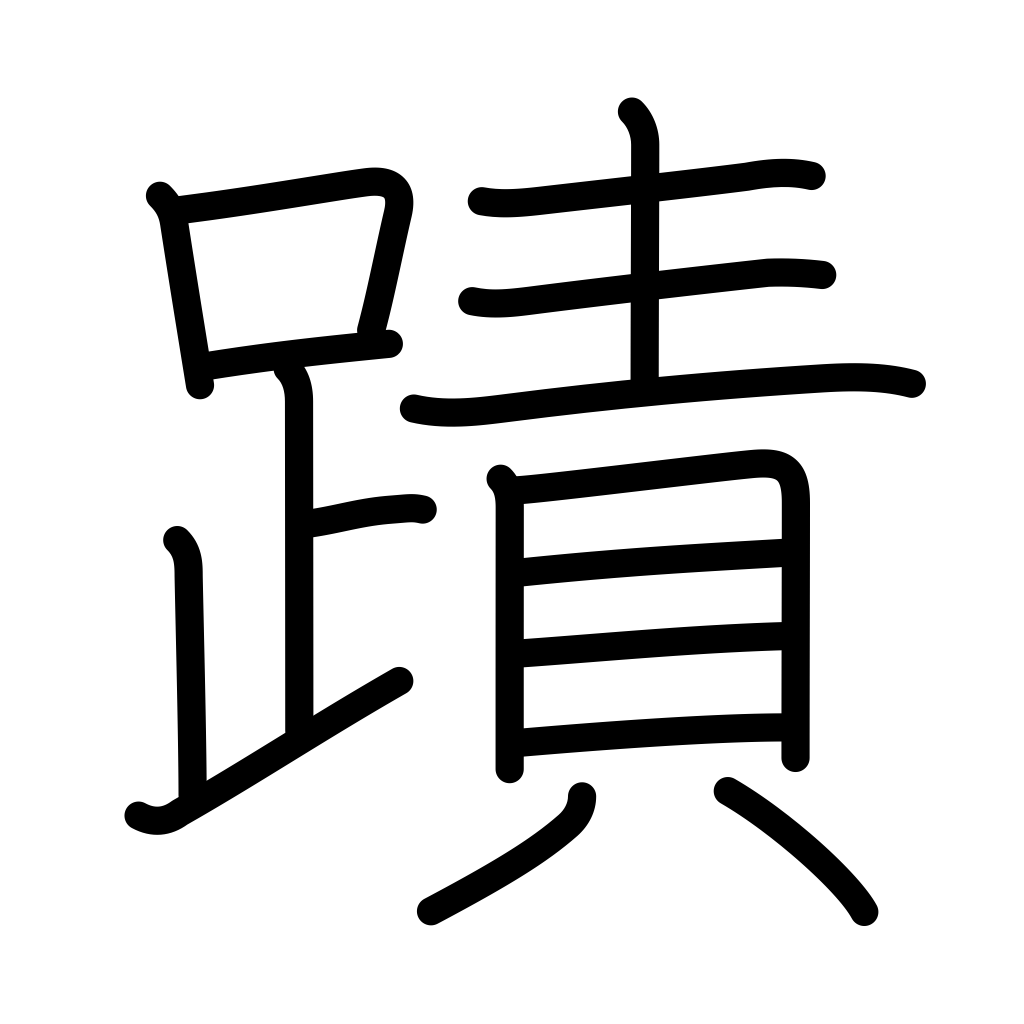
Meaning: remains, traces, footprint